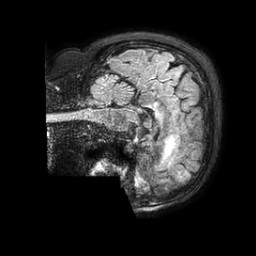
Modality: FLAIR
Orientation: sagittal
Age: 68
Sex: female
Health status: ill
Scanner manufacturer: philips
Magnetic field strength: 3 T
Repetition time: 4.8 s
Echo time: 0.34 s